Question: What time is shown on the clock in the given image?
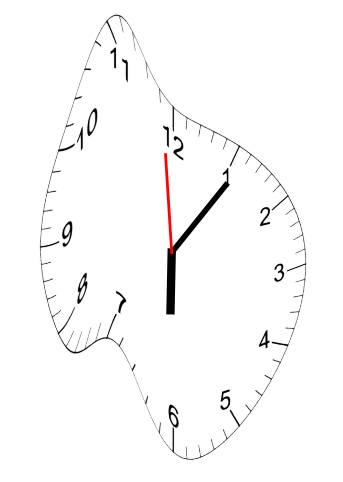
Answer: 06:05:59